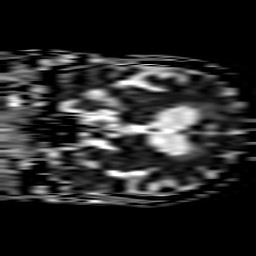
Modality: ADC
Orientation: coronal
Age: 85
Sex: male
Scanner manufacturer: philips
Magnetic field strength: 3 T
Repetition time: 3.341 s
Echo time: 0.076 s